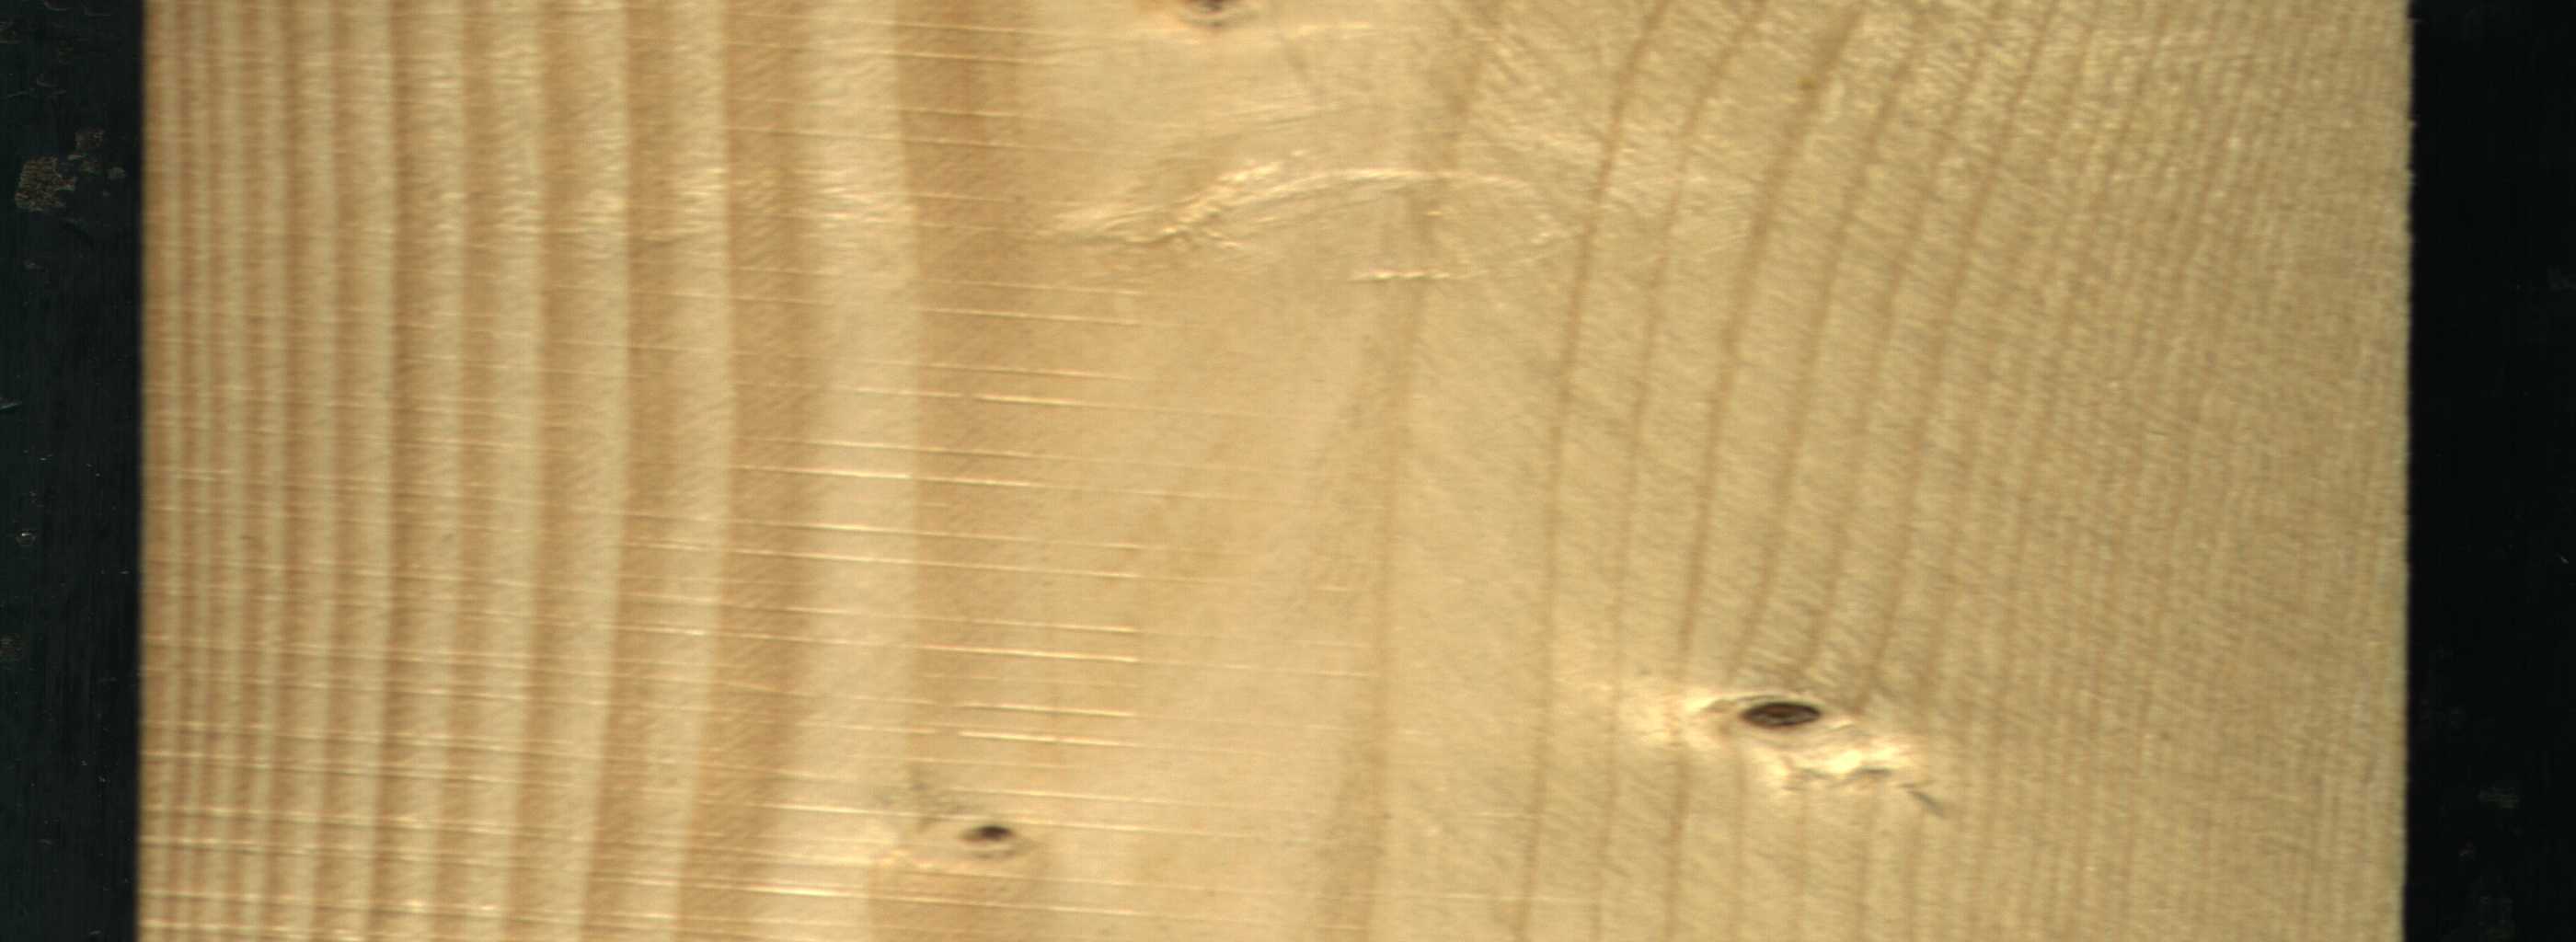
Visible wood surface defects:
Dead_Knot
Live_Knot
Live_Knot